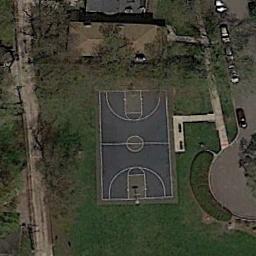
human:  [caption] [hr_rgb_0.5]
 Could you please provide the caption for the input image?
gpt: A basketball court on the lawn and some cars beside .

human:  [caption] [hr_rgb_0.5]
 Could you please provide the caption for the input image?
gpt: There is a blue basketball court on the green land .

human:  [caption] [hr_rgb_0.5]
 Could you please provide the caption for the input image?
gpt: There is a basketball court in the middle of grass next to some trees by the road .

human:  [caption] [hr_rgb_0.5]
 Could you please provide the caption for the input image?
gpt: The basketball courts is built on the lawn,Next to the road and some buildings .

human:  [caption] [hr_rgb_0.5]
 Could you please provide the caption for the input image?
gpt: The basketball court is surrounded by grass .